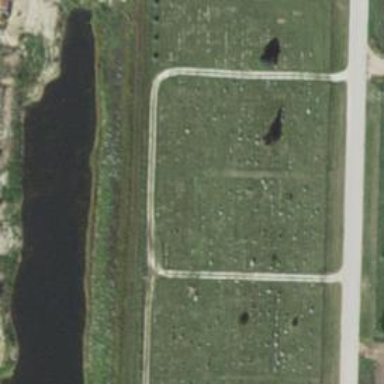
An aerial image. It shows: Graveyard.